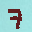
Label: 7